Question: I'm trying to create a 3d plot of a linear model fit for a data set. I was able to do this relatively easily in R, but I'm really struggling to do the same in Python. Here is what I've done in R:

Here's what I've done in Python:
'''
from mpl_toolkits.mplot3d import Axes3D
import matplotlib.pyplot as plt
import numpy as np
import pandas as pd
import statsmodels.formula.api as sm
csv = pd.read_csv('http://www-bcf.usc.edu/~gareth/ISL/Advertising.csv', index_col=0)
model = sm.ols(formula='Sales ~ TV + Radio', data = csv)
fit = model.fit()
fit.summary()
fig = plt.figure()
ax = fig.add_subplot(111, projection='3d')
ax.scatter(csv['TV'], csv['Radio'], csv['Sales'], c='r', marker='o')
xx, yy = np.meshgrid(csv['TV'], csv['Radio'])
# Not what I expected :(
# ax.plot_surface(xx, yy, fit.fittedvalues)
ax.set_xlabel('TV')
ax.set_ylabel('Radio')
ax.set_zlabel('Sales')
plt.show()
'''
What am I doing wrong and what should I do instead?
Thank you.
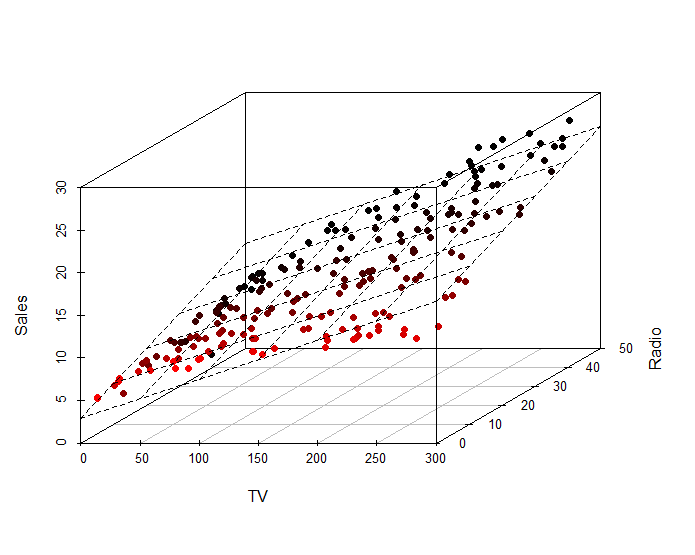
Answer: You were correct in assuming that plot_surface wants a meshgrid of coordinates to work with, but predict wants a data structure like the one you fitted with (the "exog").
'''
exog = pd.core.frame.DataFrame({'TV':xx.ravel(),'Radio':yy.ravel()})
out = fit.predict(exog=exog)
ax.plot_surface(xx, yy, out.reshape(xx.shape), color='None')
'''